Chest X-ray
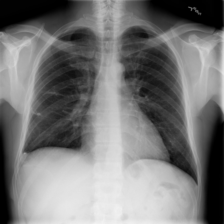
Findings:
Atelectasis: positive
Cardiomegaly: negative
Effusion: negative
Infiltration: negative
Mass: negative
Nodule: negative
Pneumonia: negative
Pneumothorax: negative
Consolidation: negative
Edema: negative
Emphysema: negative
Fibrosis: negative
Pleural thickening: negative
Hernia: negative